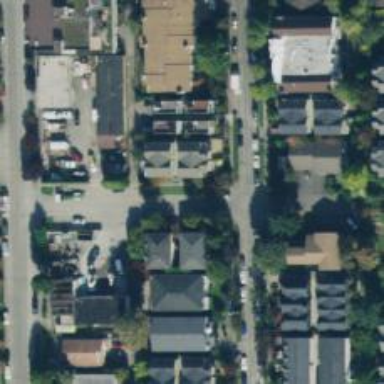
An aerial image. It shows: Residential road with separate sidewalk.